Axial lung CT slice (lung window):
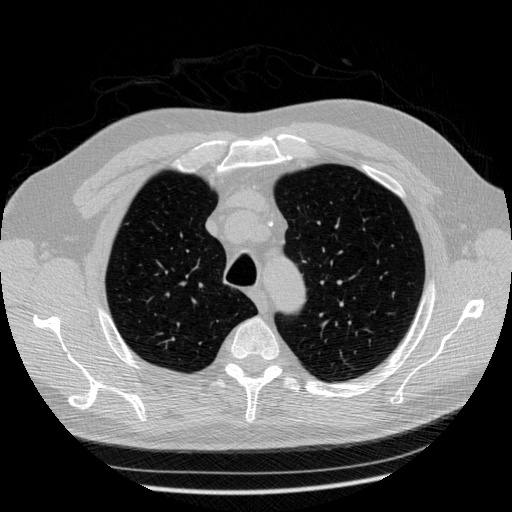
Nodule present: no